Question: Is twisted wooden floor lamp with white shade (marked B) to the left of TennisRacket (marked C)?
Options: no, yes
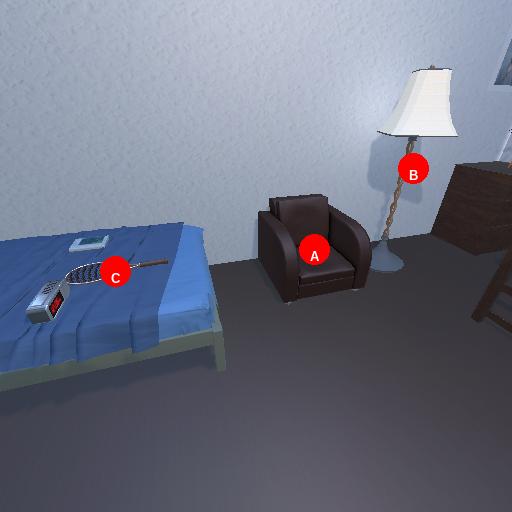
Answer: no